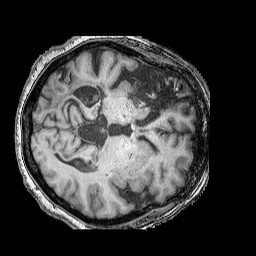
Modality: T1w
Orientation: axial
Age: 66
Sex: female
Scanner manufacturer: siemens
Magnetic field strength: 3 T
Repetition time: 2.25 s
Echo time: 0.00411 s